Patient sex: M
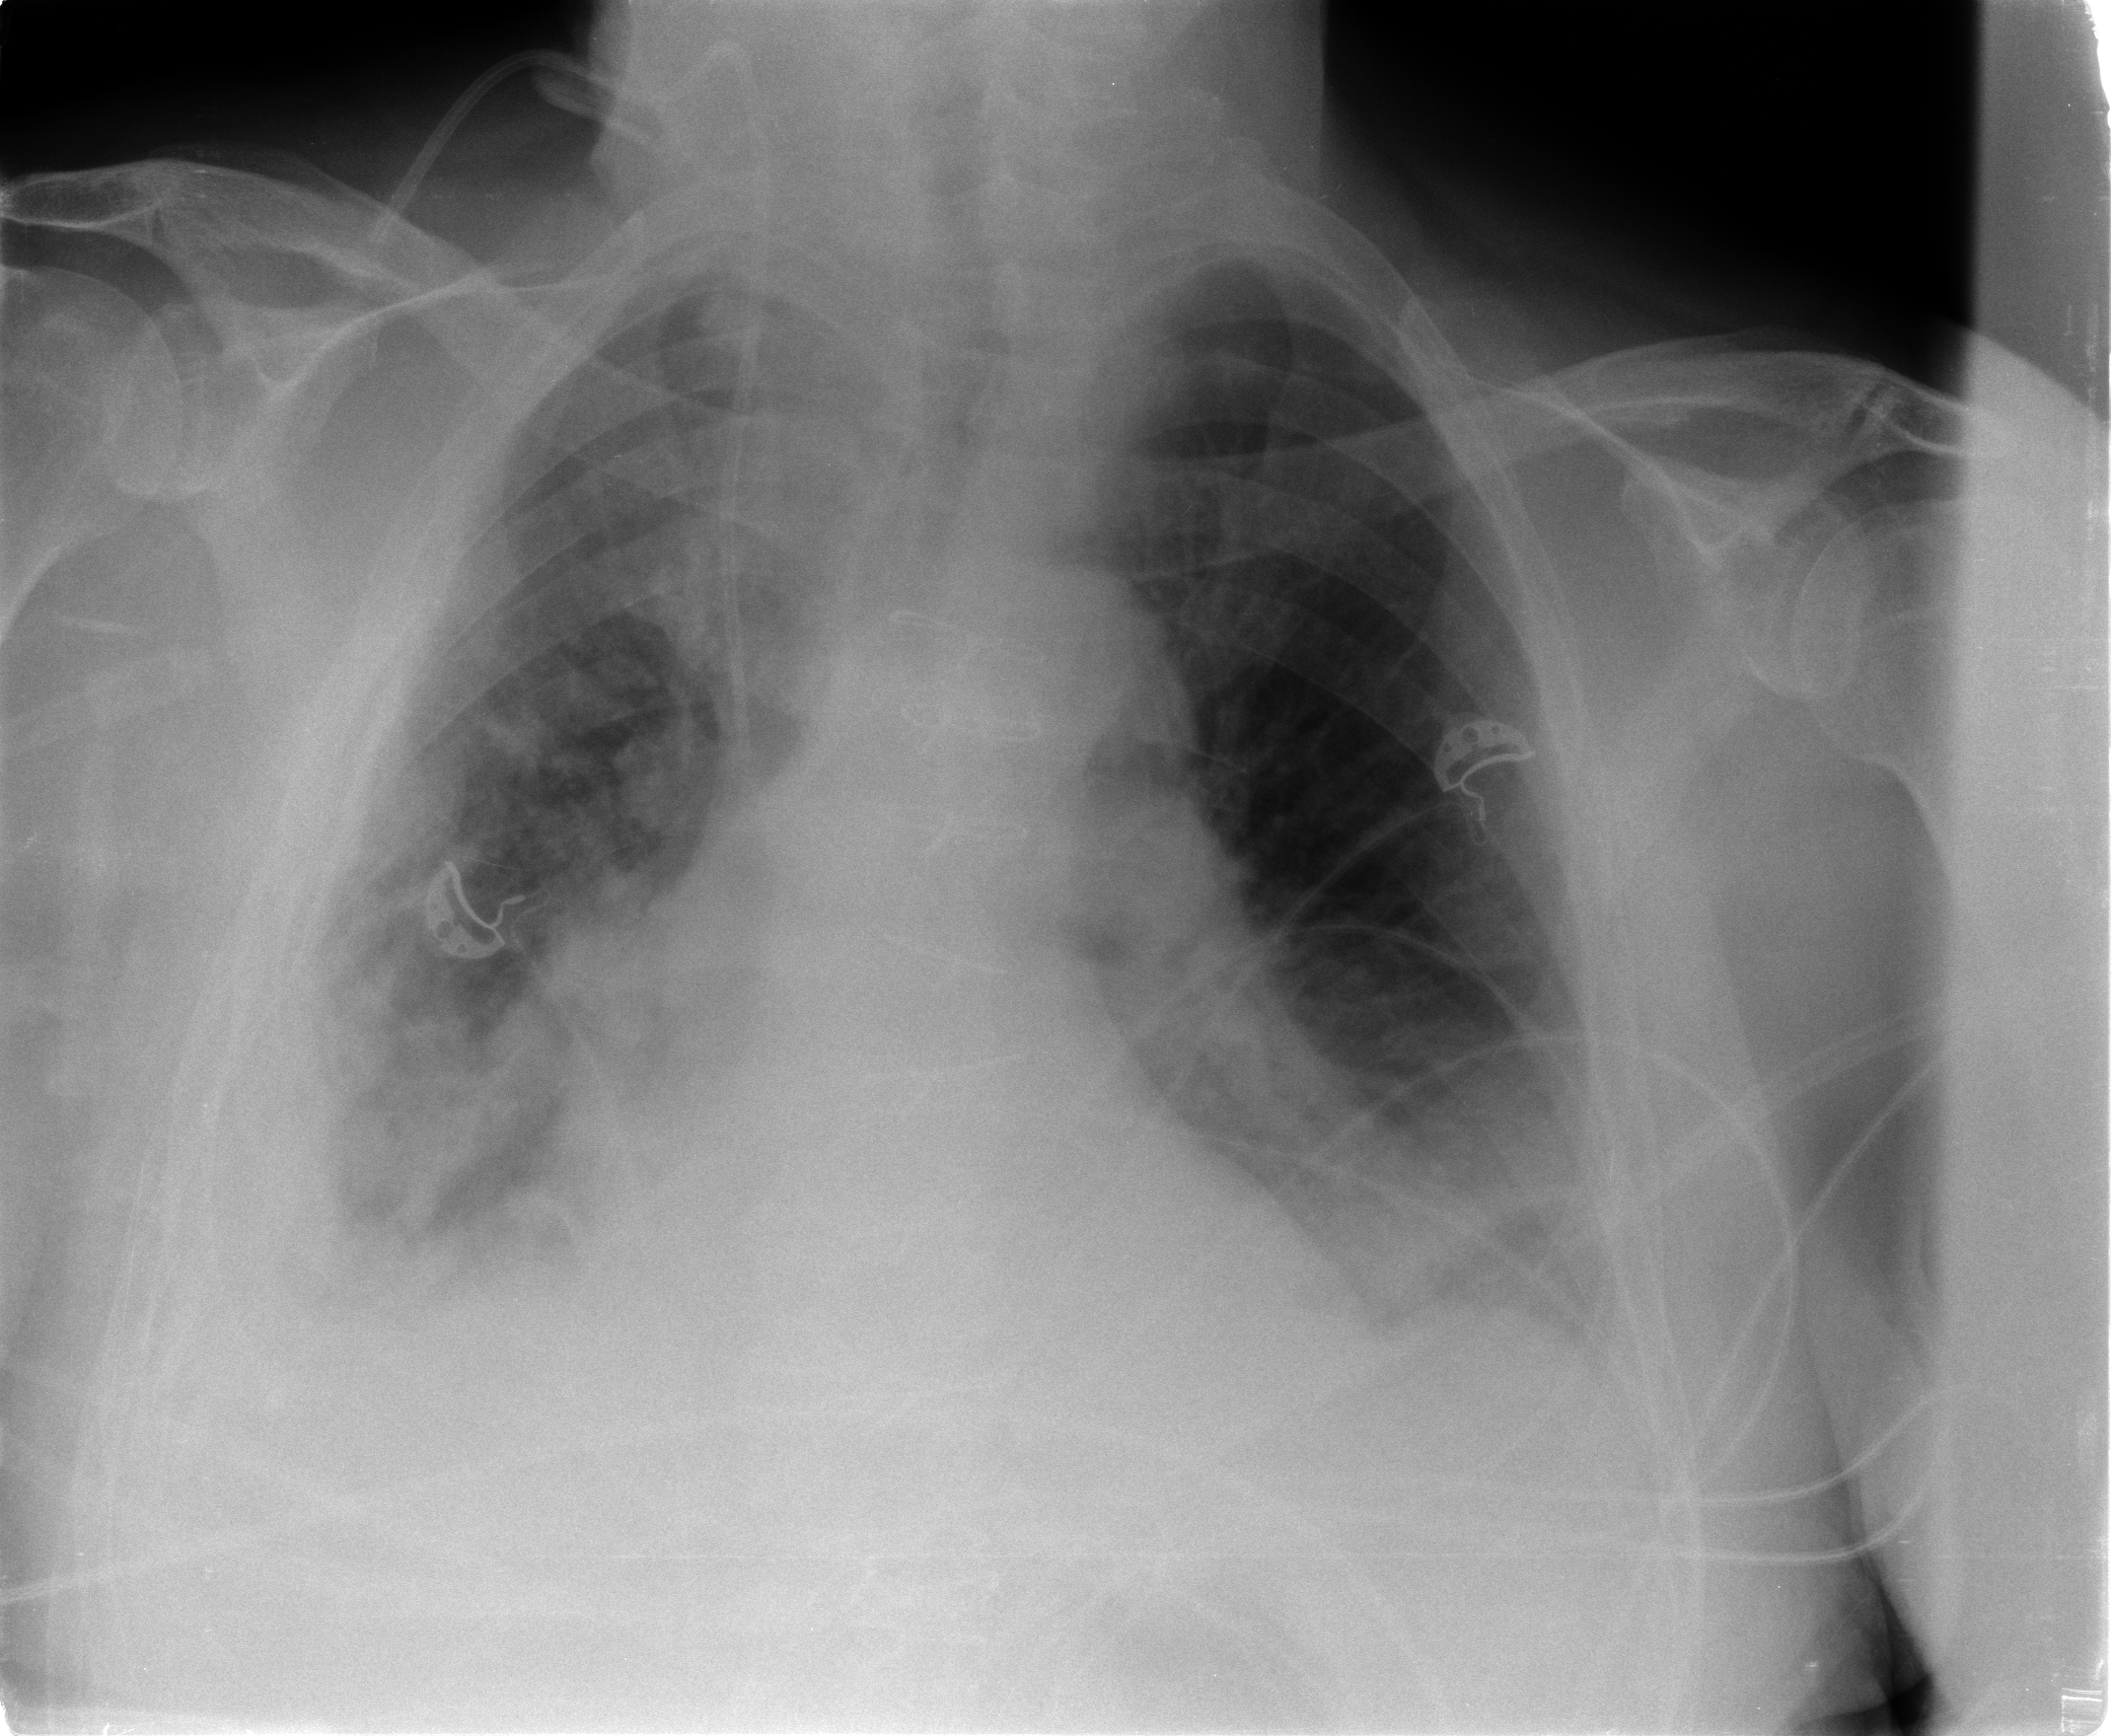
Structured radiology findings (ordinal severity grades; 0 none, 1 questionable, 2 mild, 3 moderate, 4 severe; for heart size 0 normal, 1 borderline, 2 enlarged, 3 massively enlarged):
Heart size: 2
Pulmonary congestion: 2
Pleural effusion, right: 2
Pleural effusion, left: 1
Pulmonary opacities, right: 2
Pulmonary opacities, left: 0
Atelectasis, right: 3
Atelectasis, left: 2